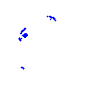
Particle: proton